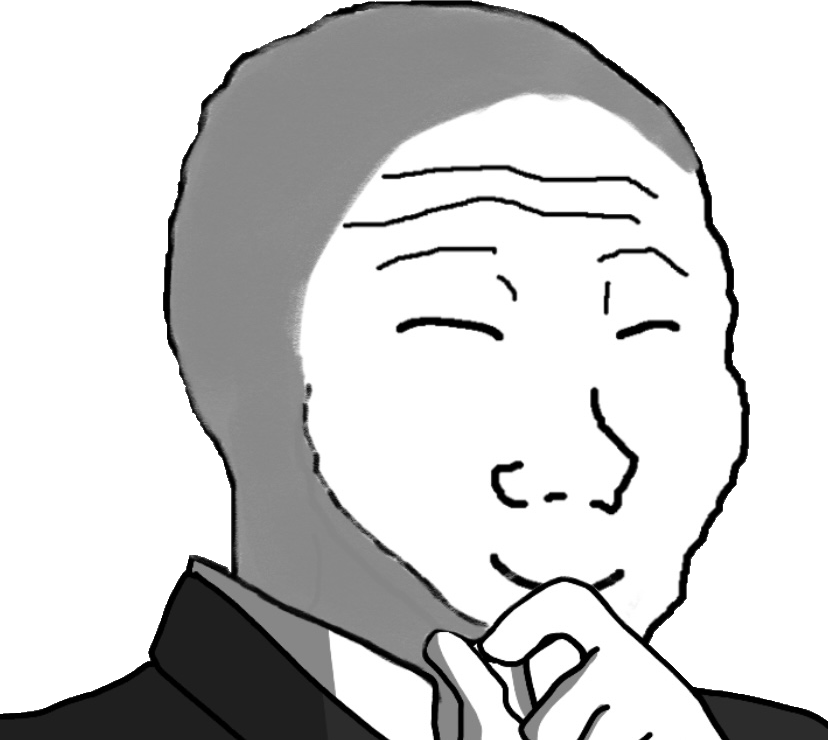
Label: 5_Oomer